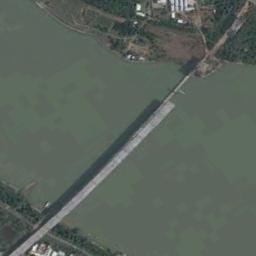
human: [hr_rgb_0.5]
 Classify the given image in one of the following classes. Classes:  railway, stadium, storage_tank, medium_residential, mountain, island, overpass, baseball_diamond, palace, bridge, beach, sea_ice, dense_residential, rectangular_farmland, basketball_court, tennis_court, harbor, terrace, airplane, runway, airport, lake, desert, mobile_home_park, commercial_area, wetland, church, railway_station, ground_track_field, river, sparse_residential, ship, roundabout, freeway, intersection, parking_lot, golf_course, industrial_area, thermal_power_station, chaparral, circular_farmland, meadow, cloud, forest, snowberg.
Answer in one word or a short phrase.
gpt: bridge